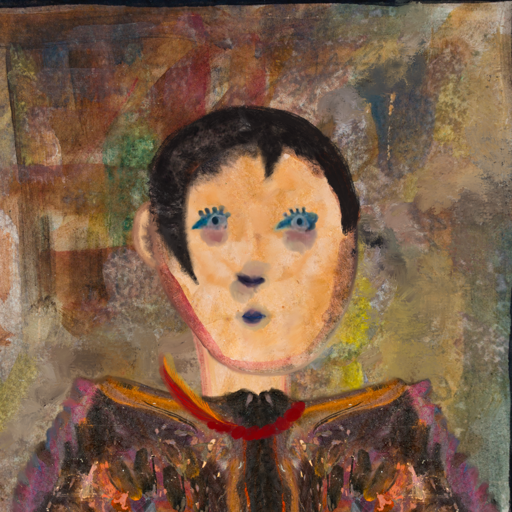
Background: Mosgoul, Head And Neck Front: Childish, Face Front: Hill_Girl, Bust: Gypsy_Queen, Hair Front: Roy_Bahadur, Head Accessory: Blank, Second Necklace: Blank, Necklace: Pipe, Baby: Blank